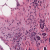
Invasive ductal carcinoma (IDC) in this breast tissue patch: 1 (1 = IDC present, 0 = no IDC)